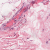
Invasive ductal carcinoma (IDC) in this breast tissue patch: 0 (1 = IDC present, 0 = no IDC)